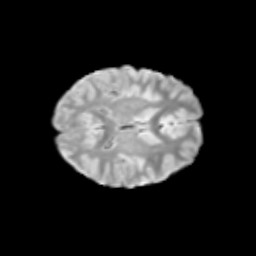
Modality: T2w
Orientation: axial
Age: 11
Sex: female
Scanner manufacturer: siemens
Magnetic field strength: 3 T
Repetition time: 3.8 s
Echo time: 0.07 s